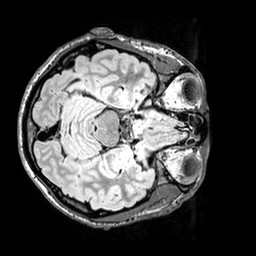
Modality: FLAIR
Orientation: axial
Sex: male
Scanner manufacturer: siemens
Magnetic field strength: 3 T
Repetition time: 5 s
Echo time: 0.395 s